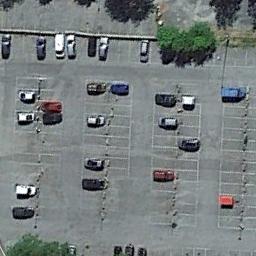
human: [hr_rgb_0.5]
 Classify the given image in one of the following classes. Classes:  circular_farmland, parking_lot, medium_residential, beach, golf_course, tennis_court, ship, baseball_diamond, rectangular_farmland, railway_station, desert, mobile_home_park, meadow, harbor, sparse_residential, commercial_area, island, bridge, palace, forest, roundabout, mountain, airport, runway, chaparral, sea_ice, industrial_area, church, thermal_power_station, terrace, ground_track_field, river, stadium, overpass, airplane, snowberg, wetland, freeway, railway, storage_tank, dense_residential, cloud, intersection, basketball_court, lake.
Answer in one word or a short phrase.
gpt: parking_lot